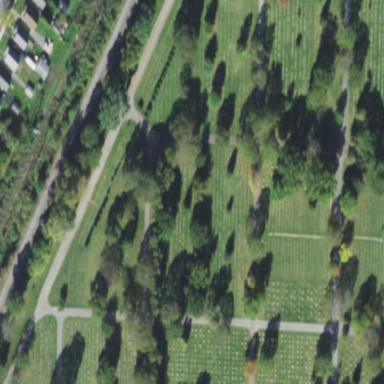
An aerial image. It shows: Historic memorial located in graveyard.